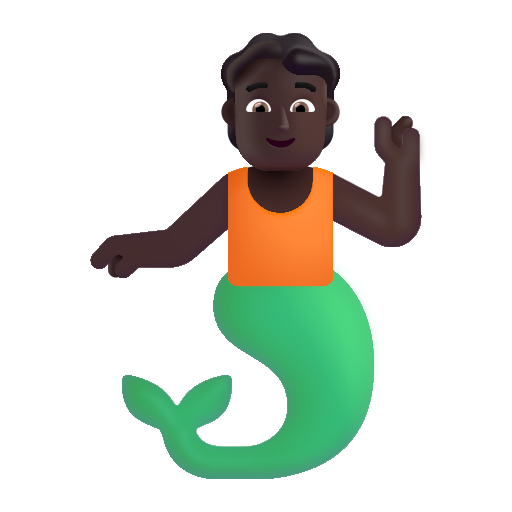
person merpeople color dark